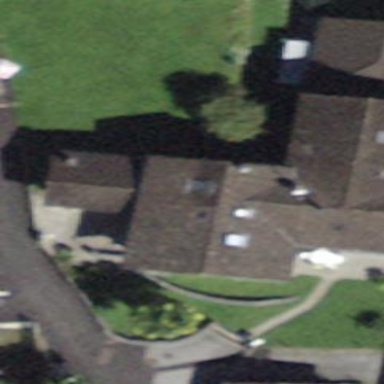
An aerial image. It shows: Detached building.